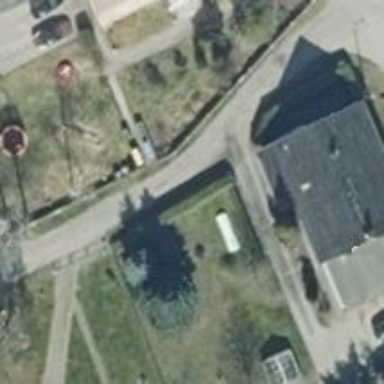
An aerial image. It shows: Gravel driveway for service vehicles.